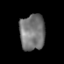
Tissue: prostate
Cell type: T cells
Senescence score: 0.2729
Nuclear area (px): 894
Mean DAPI intensity: 117.585